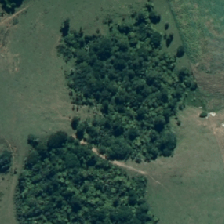
Land cover: broadleaved_indigenous_hardwood